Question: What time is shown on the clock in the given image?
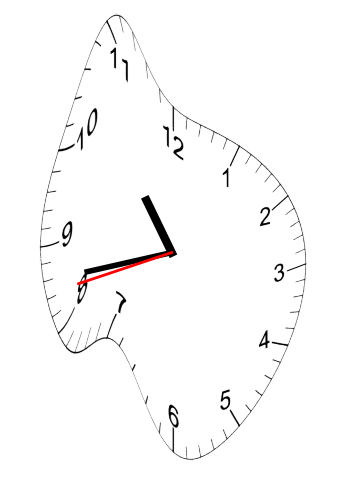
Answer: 10:42:42